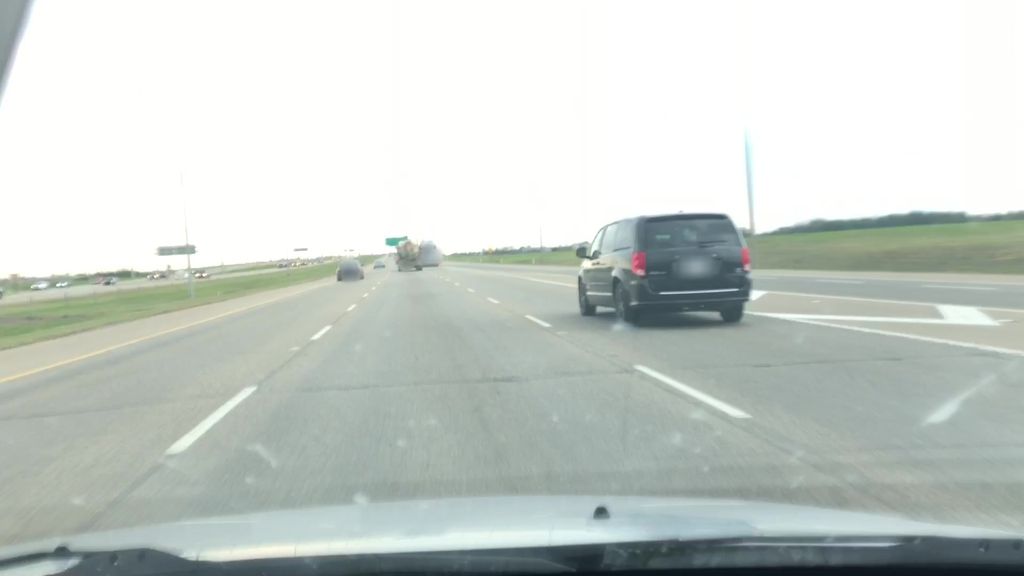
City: edmonton